二年级 · 计数
摆花。

（1）张叔叔已经摆了多少盆花？

（2）摆满整个花架, 还需要多少盆花?
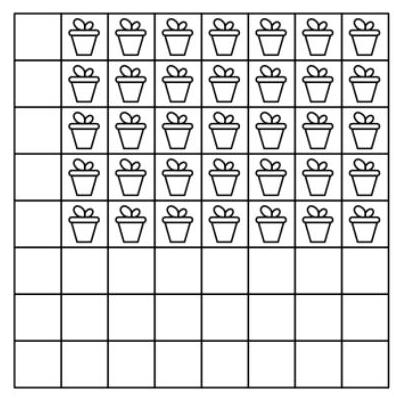
答案: (1) 35 盆

(2) 29 盆

【分析】（1）每行摆了 7 盆花, 摆了 5 行, 求已经摆了多少盆花, 就是求 5 个 7 是多少, 用乘法计算。

(2) 整个花架每行可以摆 8 盆花, 可以摆 8 行, 求出 8 个 8 是多少, 就是可以摆花盆的总数, 再减去已经摆上的数量, 就可以得到还需要的数量。

【详解】（1） $5 \times 7=35$ (盆)

答: 张叔叔已经摆了 35 盆花。

$8 \times 8=64$ (盆)

$64-35=29($ 盆 $)$

答: 摆满整个花架, 还需要 29 盆花。

【点睛】本题考查两位数与两位数的退位减法以及用 7 和 8 的乘法口诀解决实际问题。